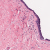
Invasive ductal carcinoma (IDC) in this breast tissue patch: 0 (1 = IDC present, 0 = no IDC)